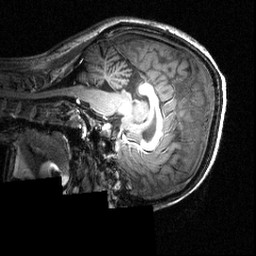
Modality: T1w
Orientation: sagittal
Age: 23
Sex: female
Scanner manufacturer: siemens
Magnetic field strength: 3.951 T
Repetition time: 1.5 s
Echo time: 0.00335 s